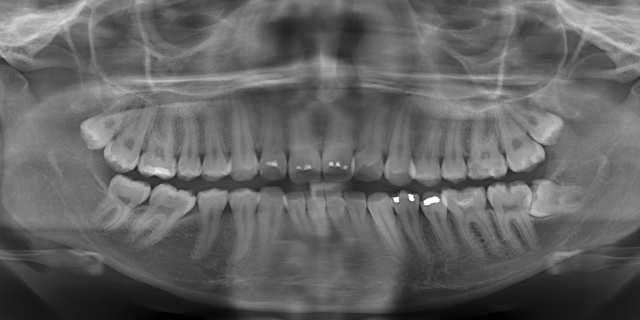
adult